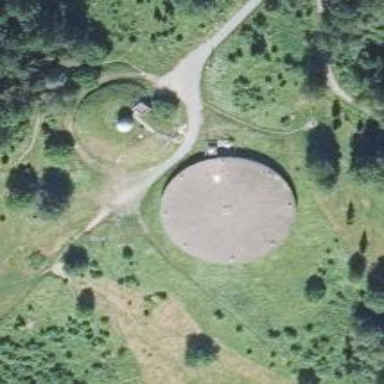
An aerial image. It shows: Water tower building.